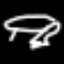
Label: frog